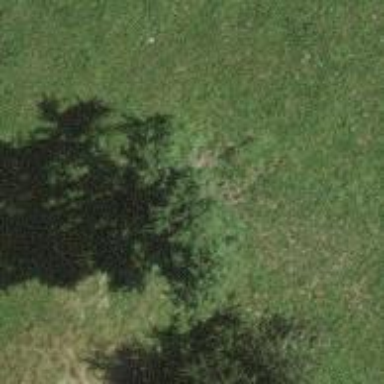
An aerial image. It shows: Single tag "natural: tree."